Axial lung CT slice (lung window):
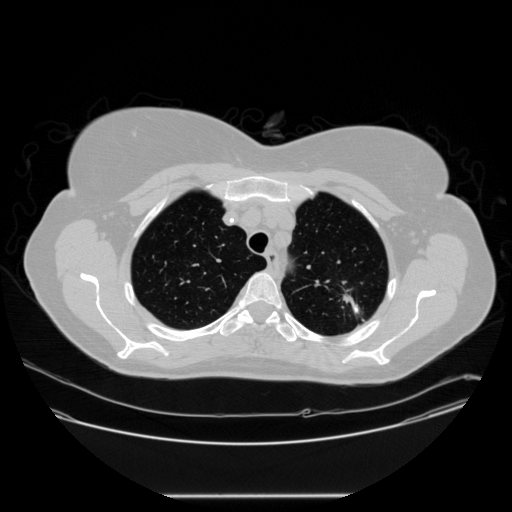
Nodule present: no